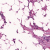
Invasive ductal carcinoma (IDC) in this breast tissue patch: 1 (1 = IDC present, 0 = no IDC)